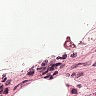
Metastatic tissue present: no